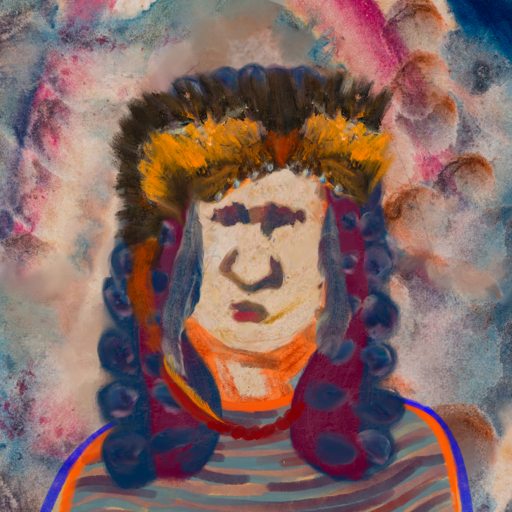
Background: Rupkatha, Head And Neck Front: Rupkatha, Face Front: In_The_Sun, Bust: Experience, Hair Front: Hill_Girl, Head Accessory: Gypsy_Queen, Second Necklace: Blank, Necklace: Pipe, Baby: Blank